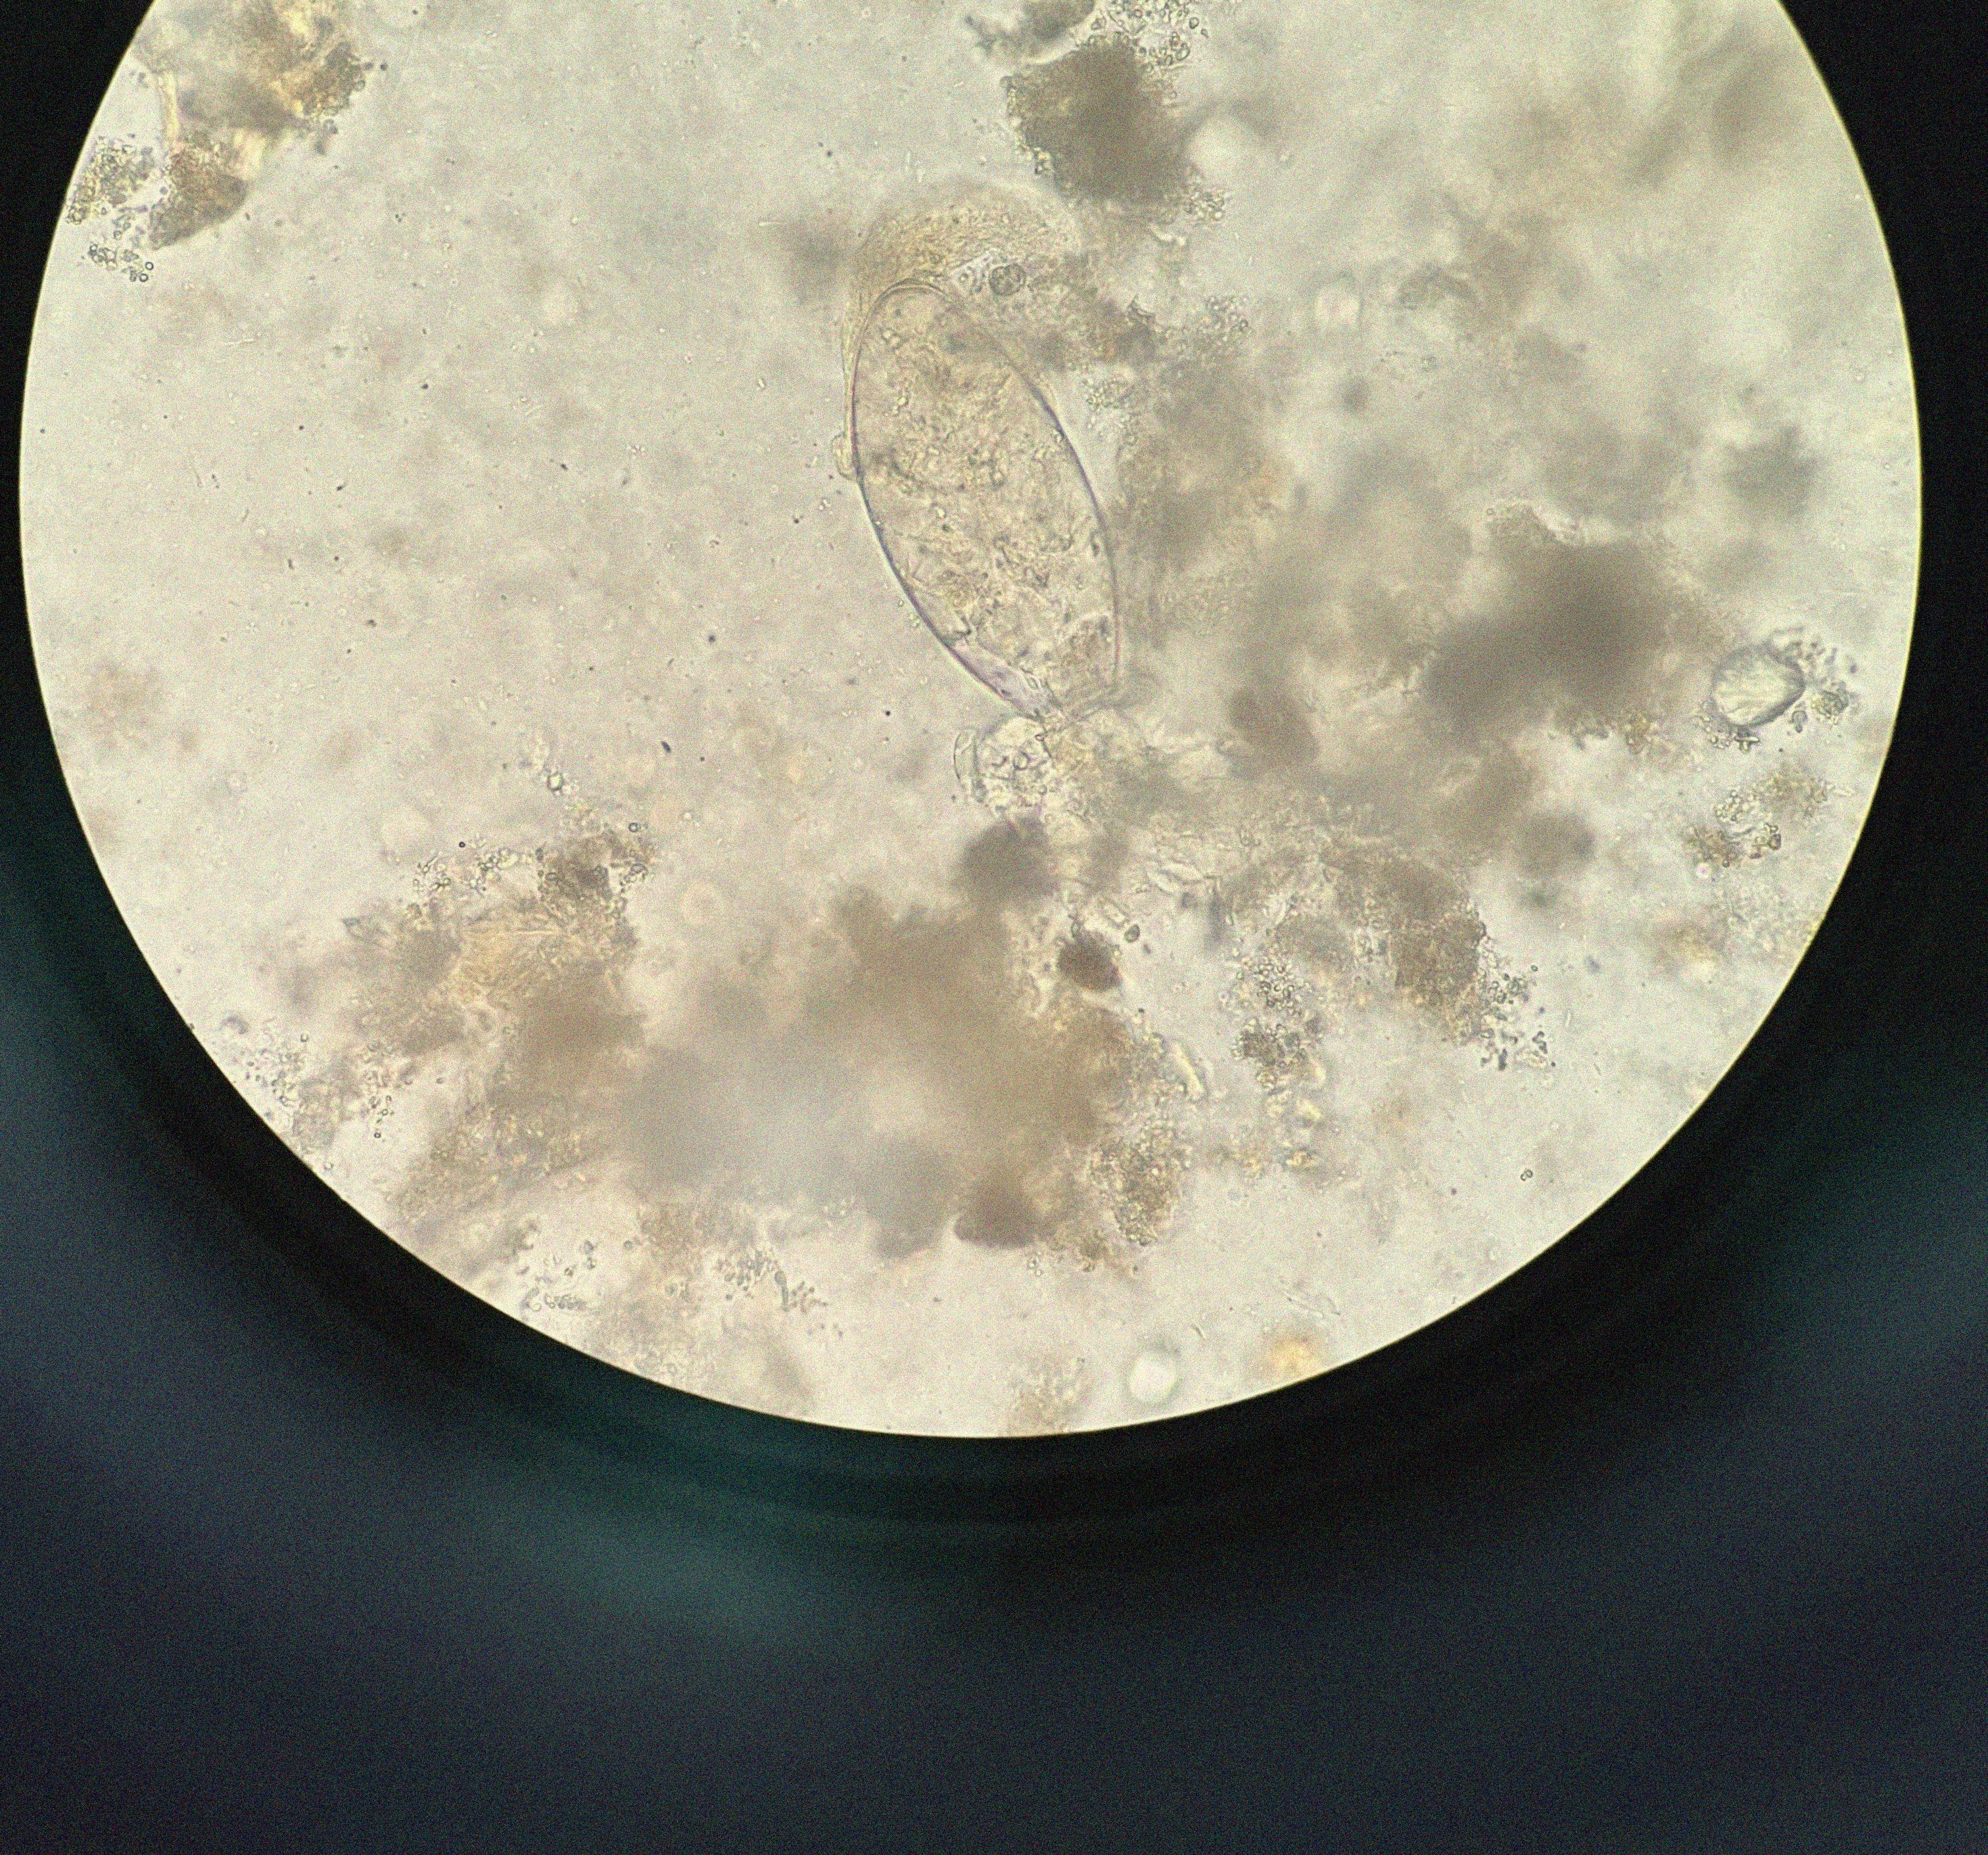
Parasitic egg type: Fasciolopsis buski